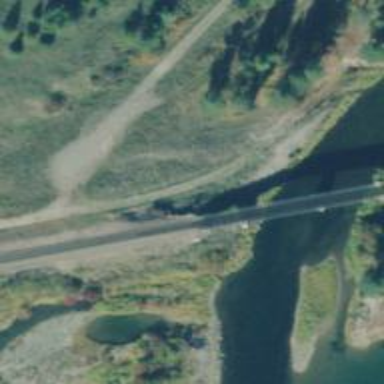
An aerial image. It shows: Viaduct bridge over railway tracks.